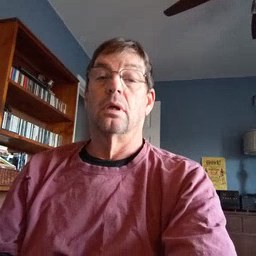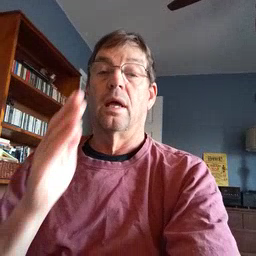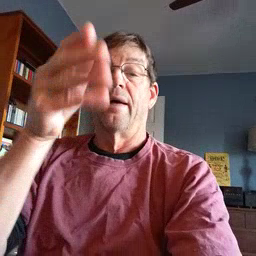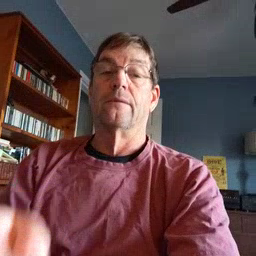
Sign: after